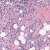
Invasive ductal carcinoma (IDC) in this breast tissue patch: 0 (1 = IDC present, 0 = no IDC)